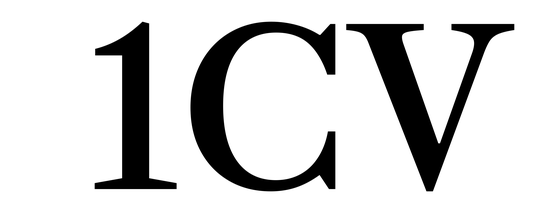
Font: LibreCaslonText_Medium